一年级 · 算术
一数，填一填。(8 分)

（1）从左数，第 4 幅图上有

朵花，有 3 朵花的是第

幅图。

(2) 从右数，第盆开 5 朵花，开 2 朵花的是第盆。

留 品 品

(3)

从左边数，小象排第 \$ \qquad \$小兔排第 \$ \qquad \$。

从右边数，小羊排第小猫排第 \$ \qquad \$ -
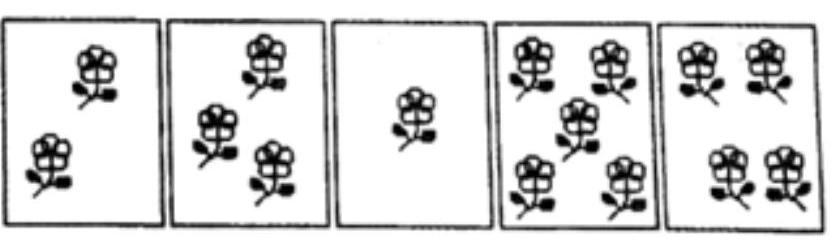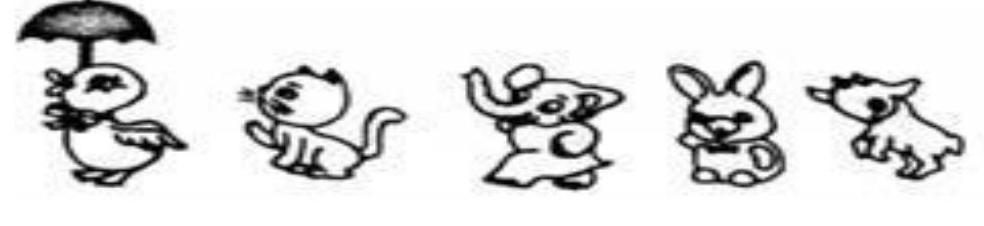
答案: 解(1) $5 ； 2$
(2) $3 ; 1$

(3) $3 ; 4 ; 1 ; 4$